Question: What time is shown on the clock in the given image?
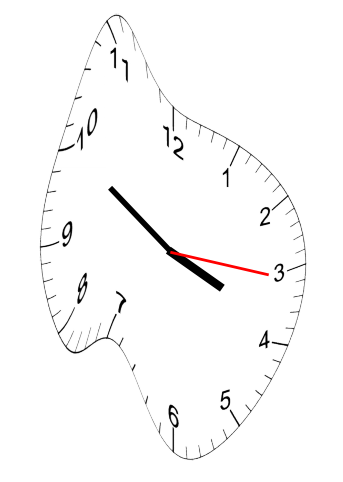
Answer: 03:50:16